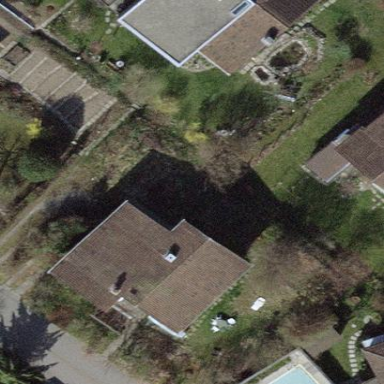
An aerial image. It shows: Detached building.